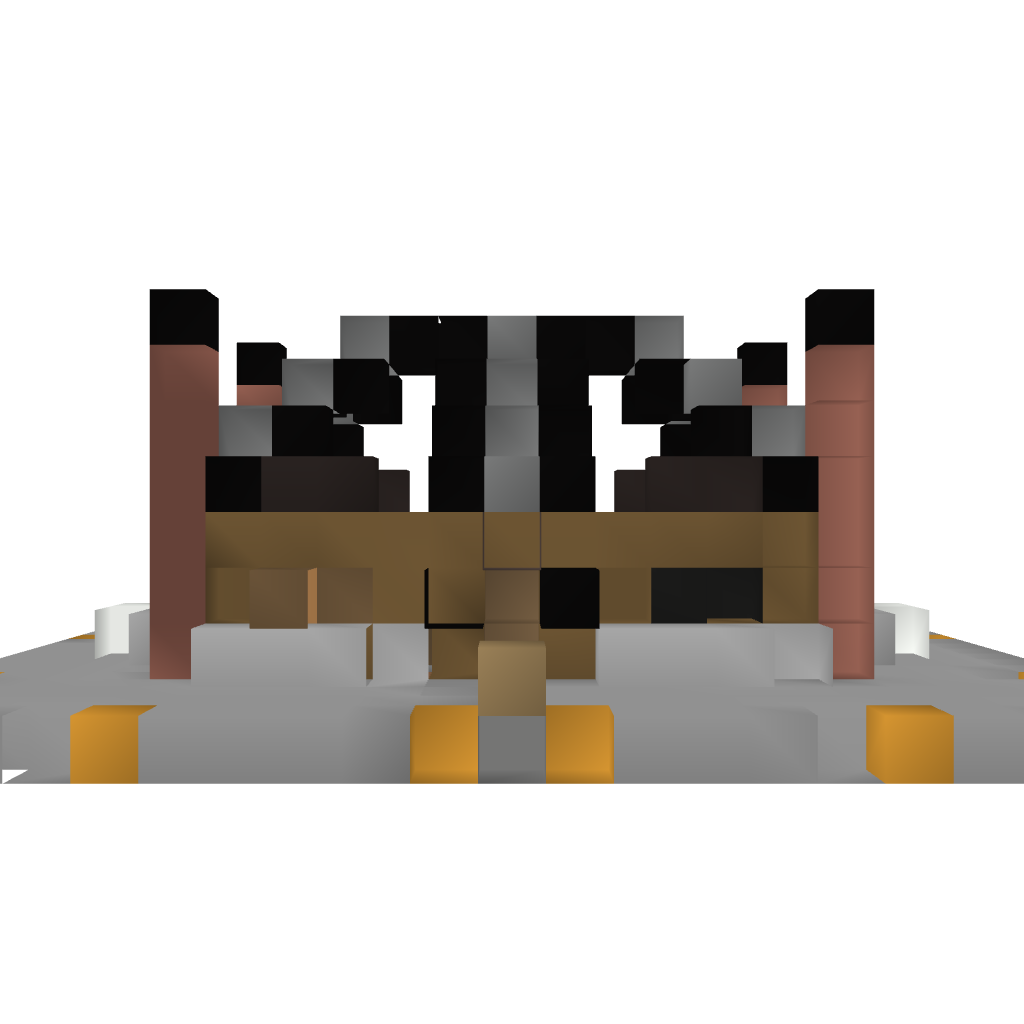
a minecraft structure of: Worker's Cottage